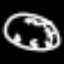
Label: clock